Question: I am trying to plot a google bar chart like below
I have the objects ,which are
'''
product
{
id,
name,
categoryid
}
category
{
id,
categoryname
}
'''
I tried code like
'''
var grouped = (
from c in allCategories
from p in allProducts
group p by new { year = p.CreateDate.Year} into d
select new { year = d.Key.year, count = d.Count()}).OrderByDescending(g => g.year).Distinct();
<script type="text/javascript">
google.load("visualization", "1", { packages: ["corechart"] });
google.setOnLoadCallback(drawChart);
function drawChart() {
var data = google.visualization.arrayToDataTable([
['Category Name', '2006', '2011', '2013'],
@foreach (var p in grouped)
{
int productThisYear = grouped.Where(x => x.year <= p.year).Select(x => x.count).Sum();
<text>
['', @productThisYear,@productThisYear,@productThisYear]
</text>
if( counter++ != grouped.Count() - 1){
@Html.Raw(",")
}
}
]);
var options = {
title: 'Product Categories',
hAxis: { title: '' }
};
var chart = new google.visualization.ColumnChart(document.getElementById('chart_div'));
chart.draw(data, options);
}
</script>
'''
but I can't get the category name and the product count based on this category name and year.any body can explain the problem?
Thanks in advance for help..
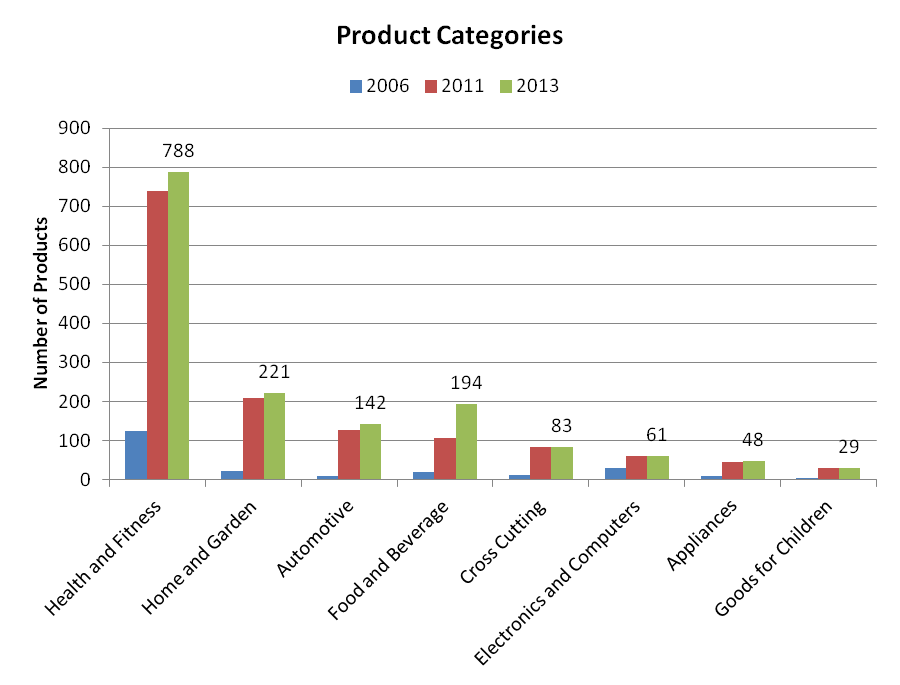
Answer: you can use <URL> like this
'''
var grouped = (
from c in allCategories
join p in allProducts on c.id equals p.categoryid
group p by new {p.CreateDate.Year, c.categoryname} into g
select new {categoryname=g.Key.categoryname, g.Key.Year, count=g.Count()})
.OrderByDescending(g => g.year);
'''
so you can get category name in your foreach as 'p.categoryname'